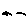
Label: bird